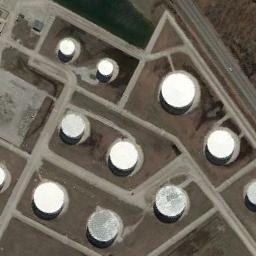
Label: storage_tank